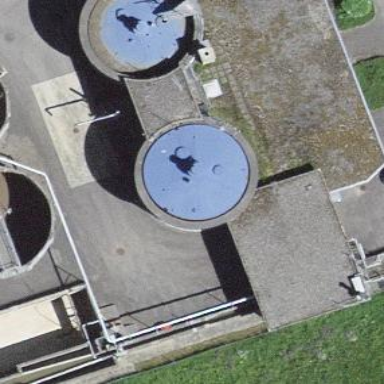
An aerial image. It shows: Building with storage tank.